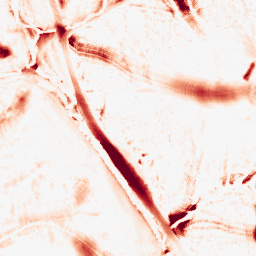
Category: morphological
Decomposition family: morphological
Decomposition parameters: operation: opening
size: 20
Upsampling method: cubic_catmull_rom
Upsampling parameters: scale: 8
Upsampling scale: 8